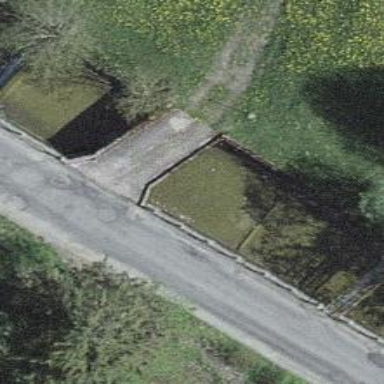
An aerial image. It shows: Service road on bridge.